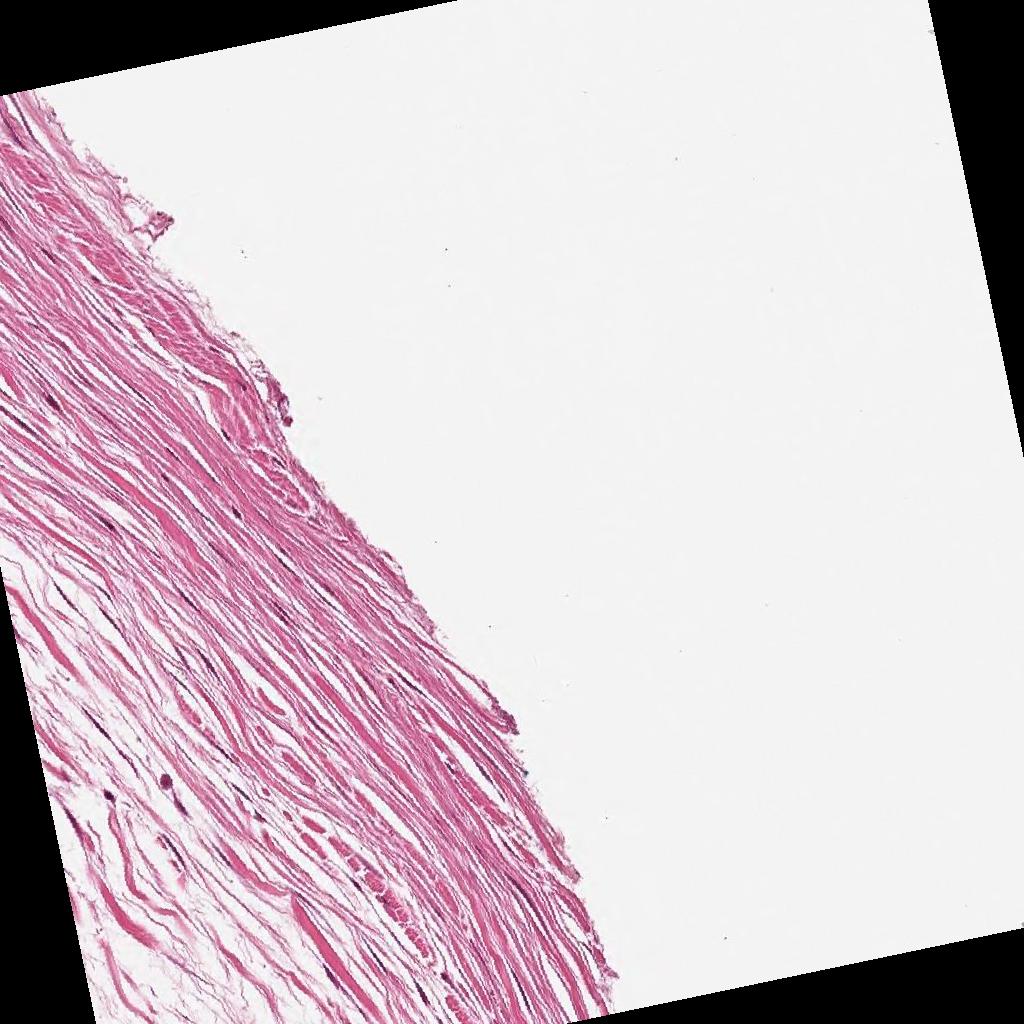
Label: Non-Tumor